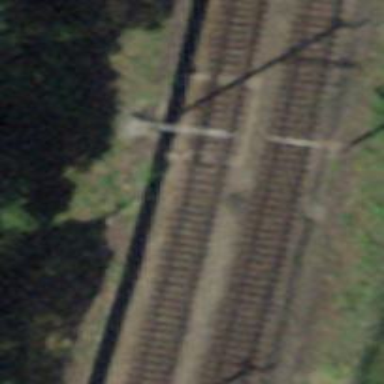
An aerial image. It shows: Railway switch.